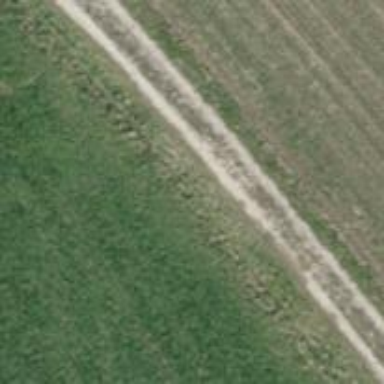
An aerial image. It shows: Compacted track road with grade3 tracktype.